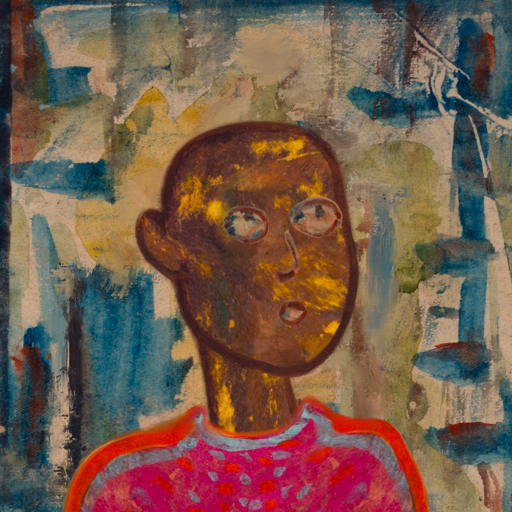
Background: Orphan, Head And Neck Side: Comrade, Face Side: Orphan, Bust: Sisters, Hair Side: Blank, Head Accessory: Blank, Second Necklace: Blank, Necklace: Blank, Baby: Blank